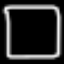
Label: square